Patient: sex F, age 27
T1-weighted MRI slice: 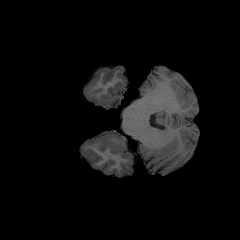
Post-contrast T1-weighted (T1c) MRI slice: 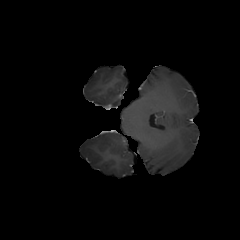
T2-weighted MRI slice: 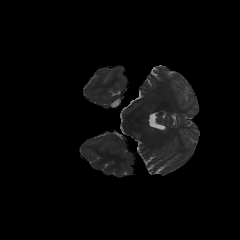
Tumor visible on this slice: no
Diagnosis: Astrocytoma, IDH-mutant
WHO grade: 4